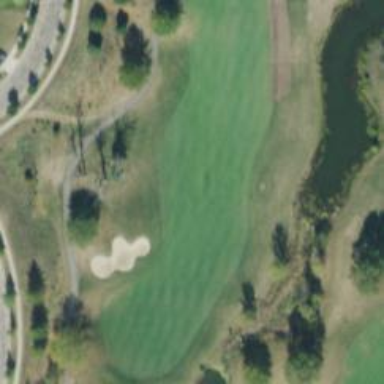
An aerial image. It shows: Golf hole.